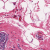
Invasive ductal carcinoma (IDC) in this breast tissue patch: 0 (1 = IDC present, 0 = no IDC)